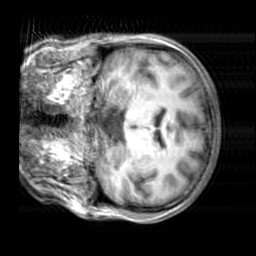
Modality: T1w
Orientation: coronal
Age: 25
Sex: female
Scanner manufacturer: siemens
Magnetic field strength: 3 T
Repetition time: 2.3 s
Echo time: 0.00303 s